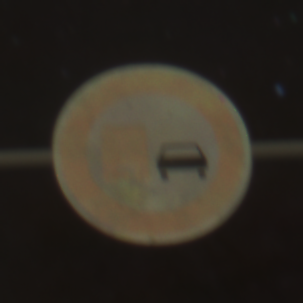
Verkehrszeichen: UeberholverbotKraftfahrzeuge
Umgebung: Outdoor, Nature
Tageszeit: Night
Wetter: Clear
Licht: Natural
Jahreszeit: NotSpecified
Kontrast: LowContrast